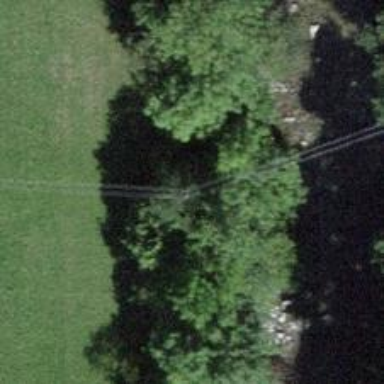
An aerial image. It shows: Minor power line.